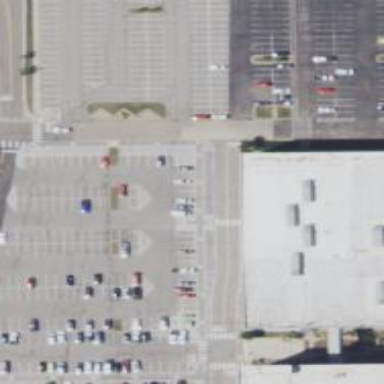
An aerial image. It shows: Parking area with surface.